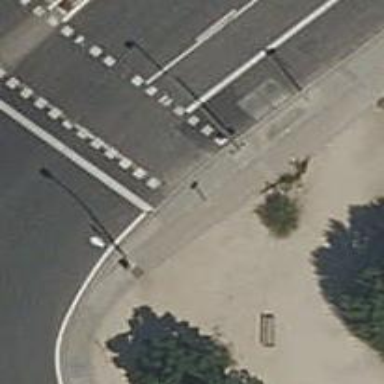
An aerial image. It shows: Bus stop with platform for public transport.